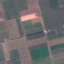
Land use / land cover: PermanentCrop